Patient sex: F
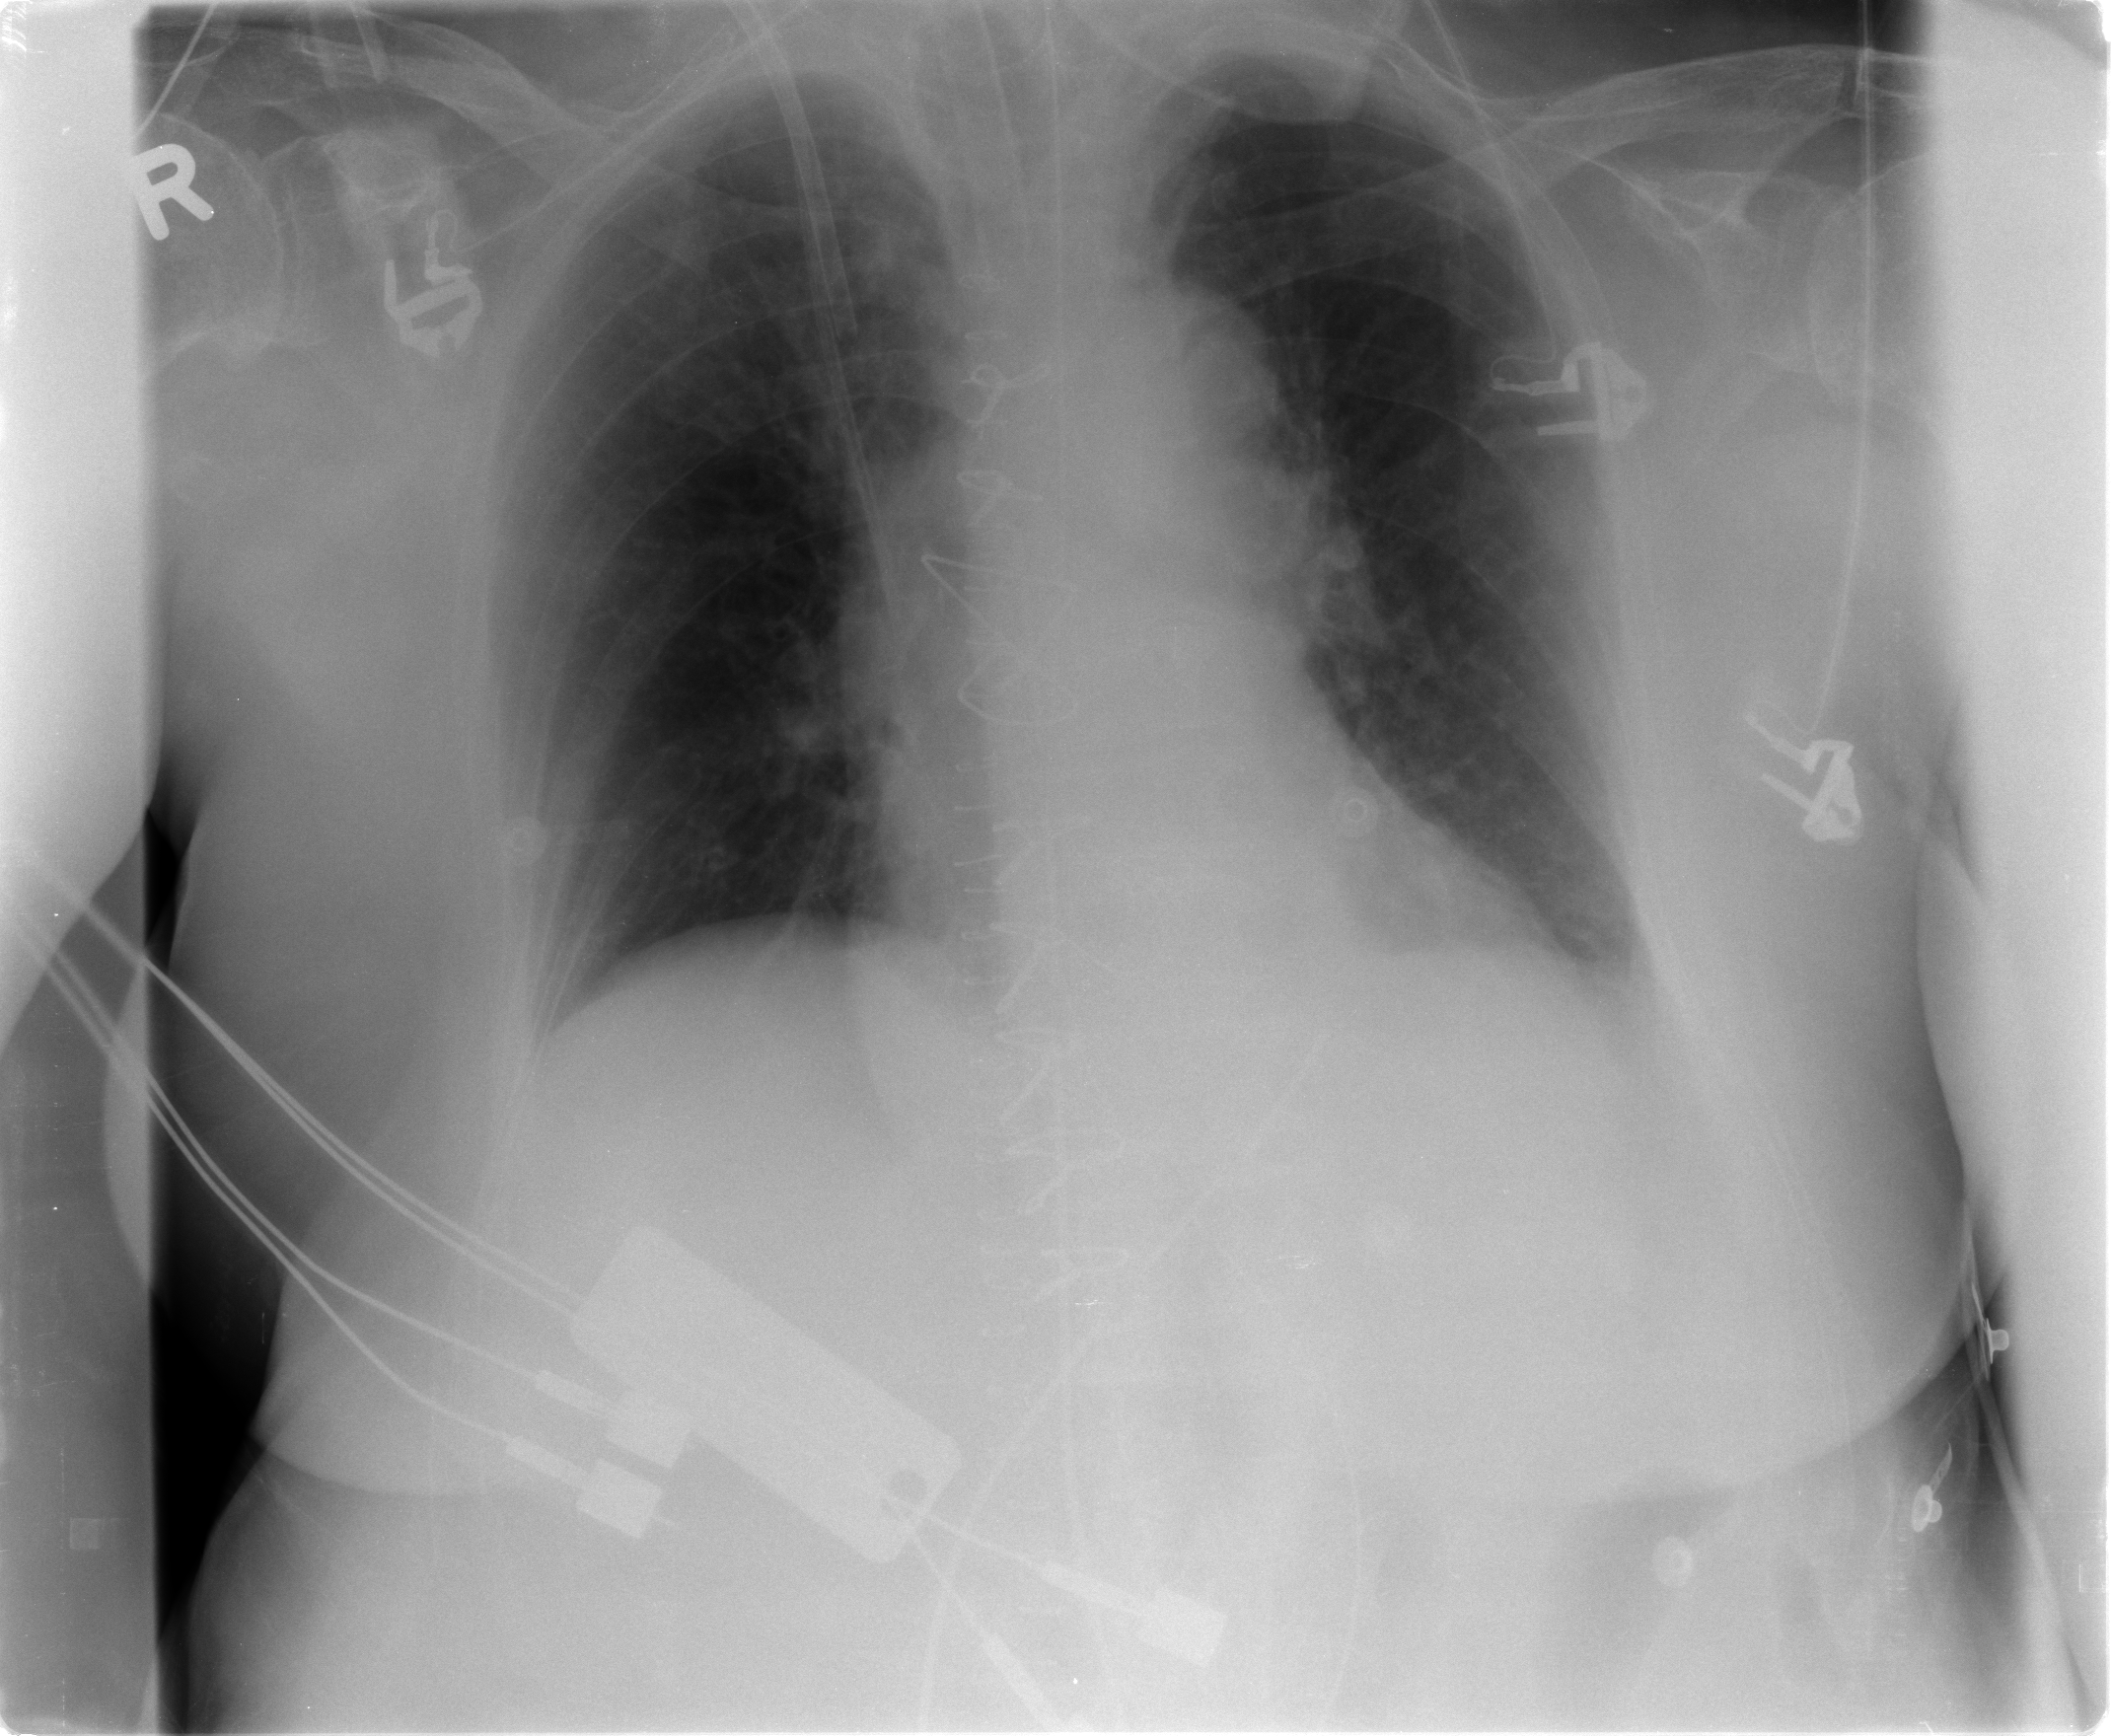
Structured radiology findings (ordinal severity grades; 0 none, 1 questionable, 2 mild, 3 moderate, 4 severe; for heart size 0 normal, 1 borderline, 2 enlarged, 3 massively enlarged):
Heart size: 0
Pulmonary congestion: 0
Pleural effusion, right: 0
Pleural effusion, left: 1
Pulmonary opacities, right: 0
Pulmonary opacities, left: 0
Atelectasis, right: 0
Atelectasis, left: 0